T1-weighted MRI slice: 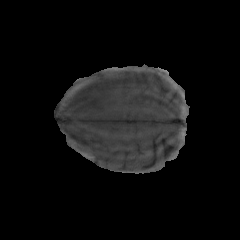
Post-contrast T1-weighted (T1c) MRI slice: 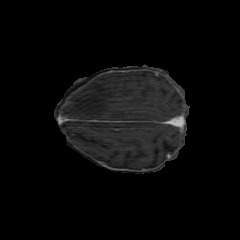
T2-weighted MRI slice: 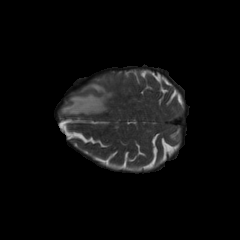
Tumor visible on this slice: yes